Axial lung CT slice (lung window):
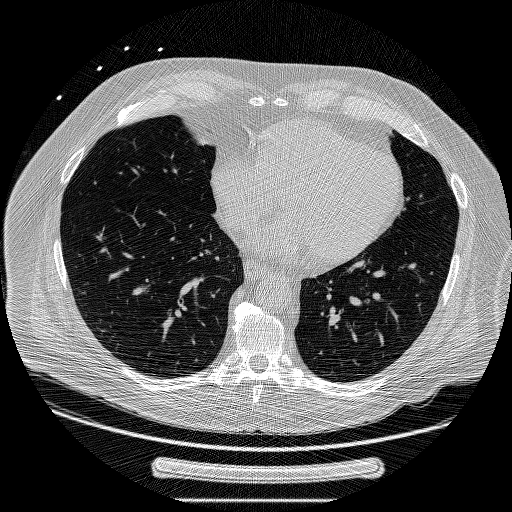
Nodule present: no